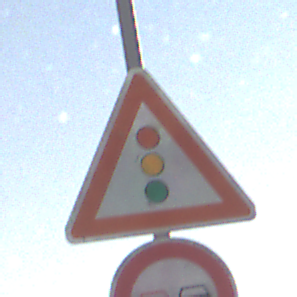
Verkehrszeichen: Lichtzeichenanlage
Zusatzzeichen unten: Ueberholverbot
Umgebung: Outdoor, Nature
Tageszeit: Night
Wetter: Clear
Licht: Natural
Jahreszeit: NotSpecified
Kontrast: HighContrast